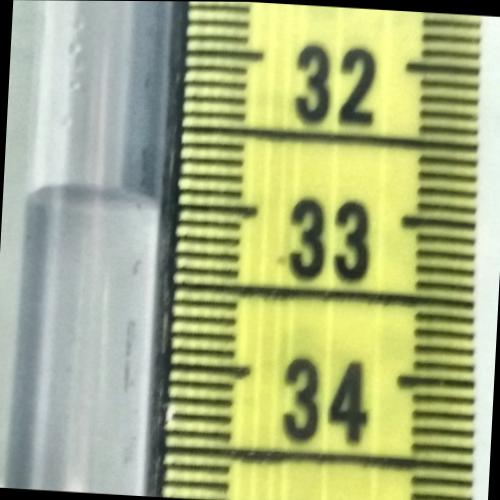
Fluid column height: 33.0 cm